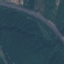
Label: Highway